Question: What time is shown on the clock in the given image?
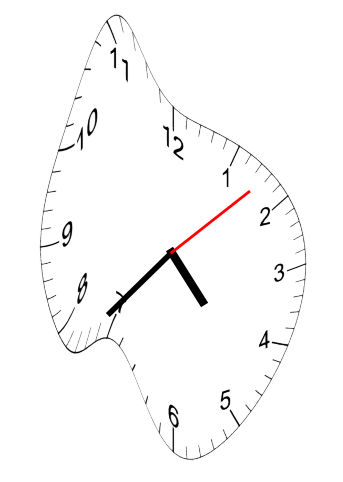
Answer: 04:37:08